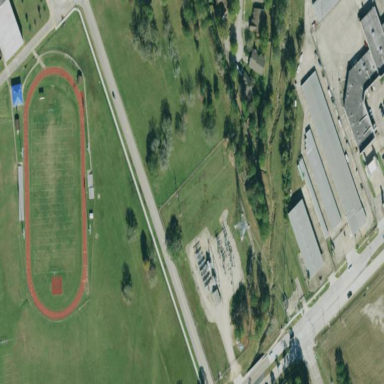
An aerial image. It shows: Outdoor distribution-level power substation enclosed by fence.